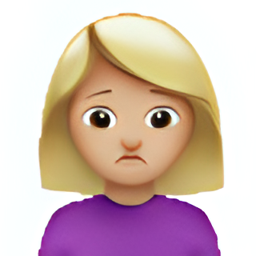
Name: person frowning
Emoji: 🙍🏼
Group: People & Body
Sub-group: person-gesture